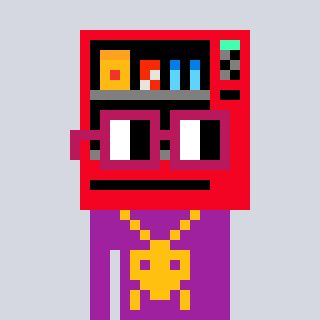
a pixel art character with square dark red glasses, a vending machine-shaped head and a magenta-colored body on a cool background